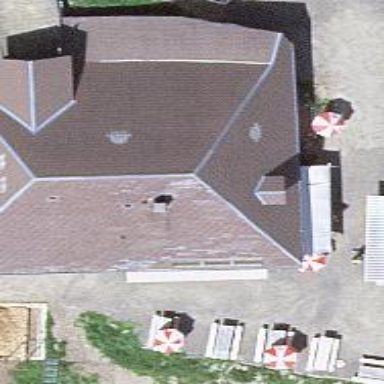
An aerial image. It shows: Farm shop.